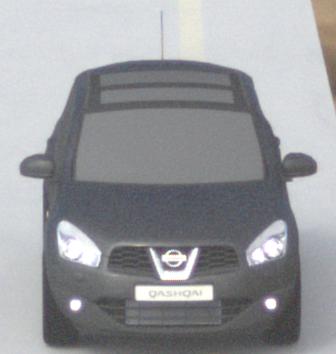
Make: Nissan
Model: Qashqai 1.6
Detailed model: Qashqai (J10)
Model produced from: 2010/03
Model produced until: 2010/08
Doors: 5
Color: gray
Road condition: dry road
Daytime: midday
Contrast: medium contrast